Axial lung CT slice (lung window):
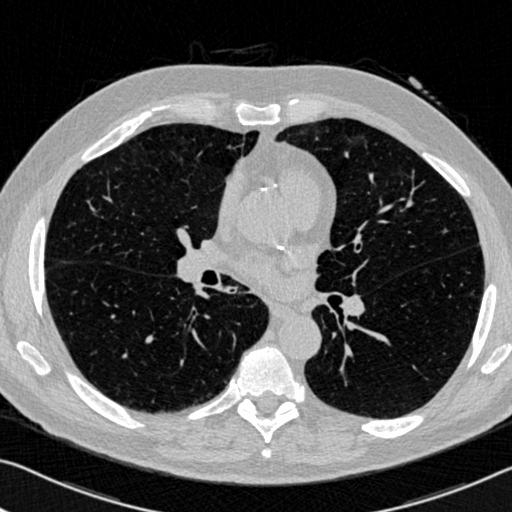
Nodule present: no